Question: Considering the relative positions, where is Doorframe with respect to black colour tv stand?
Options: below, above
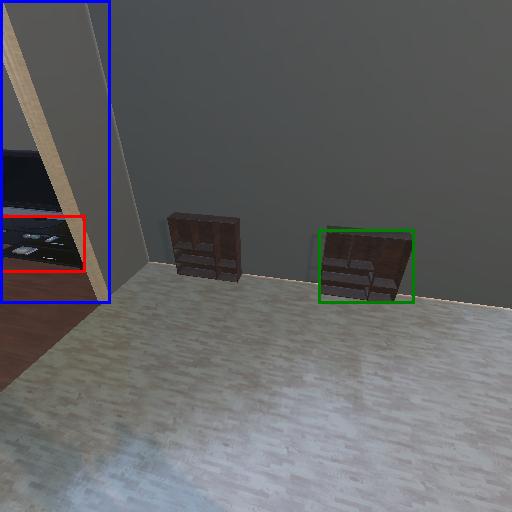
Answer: below